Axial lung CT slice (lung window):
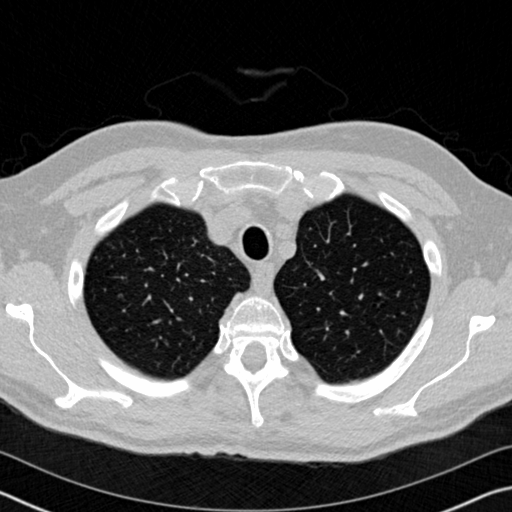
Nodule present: no